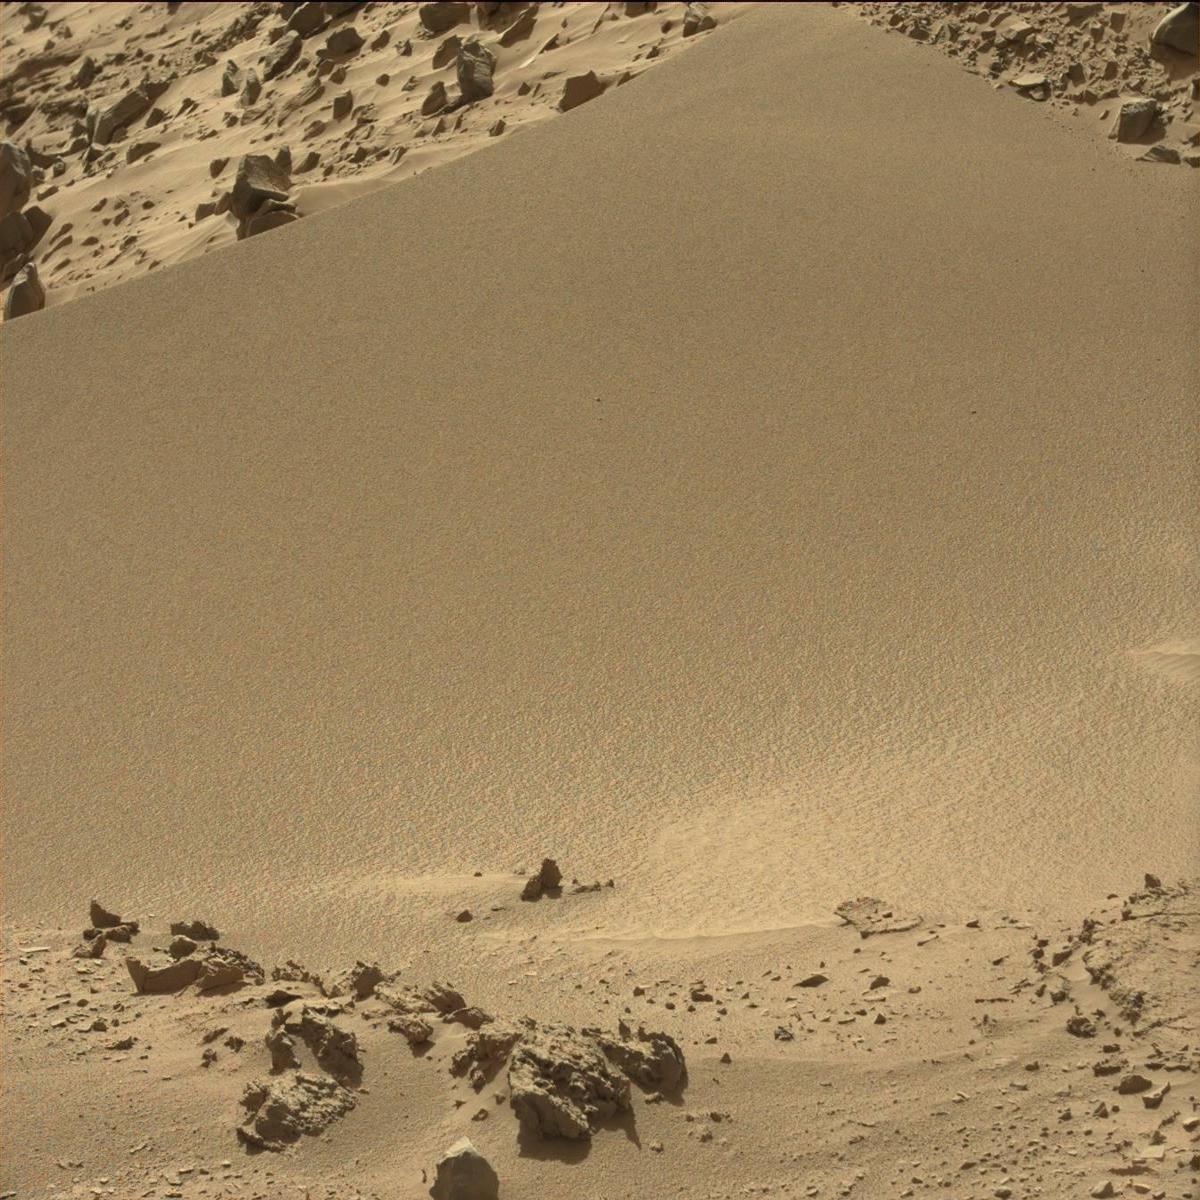
Terrain classes present: Bedrock, Rock, Sand / Soil